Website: home-depot
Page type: customer-info-address
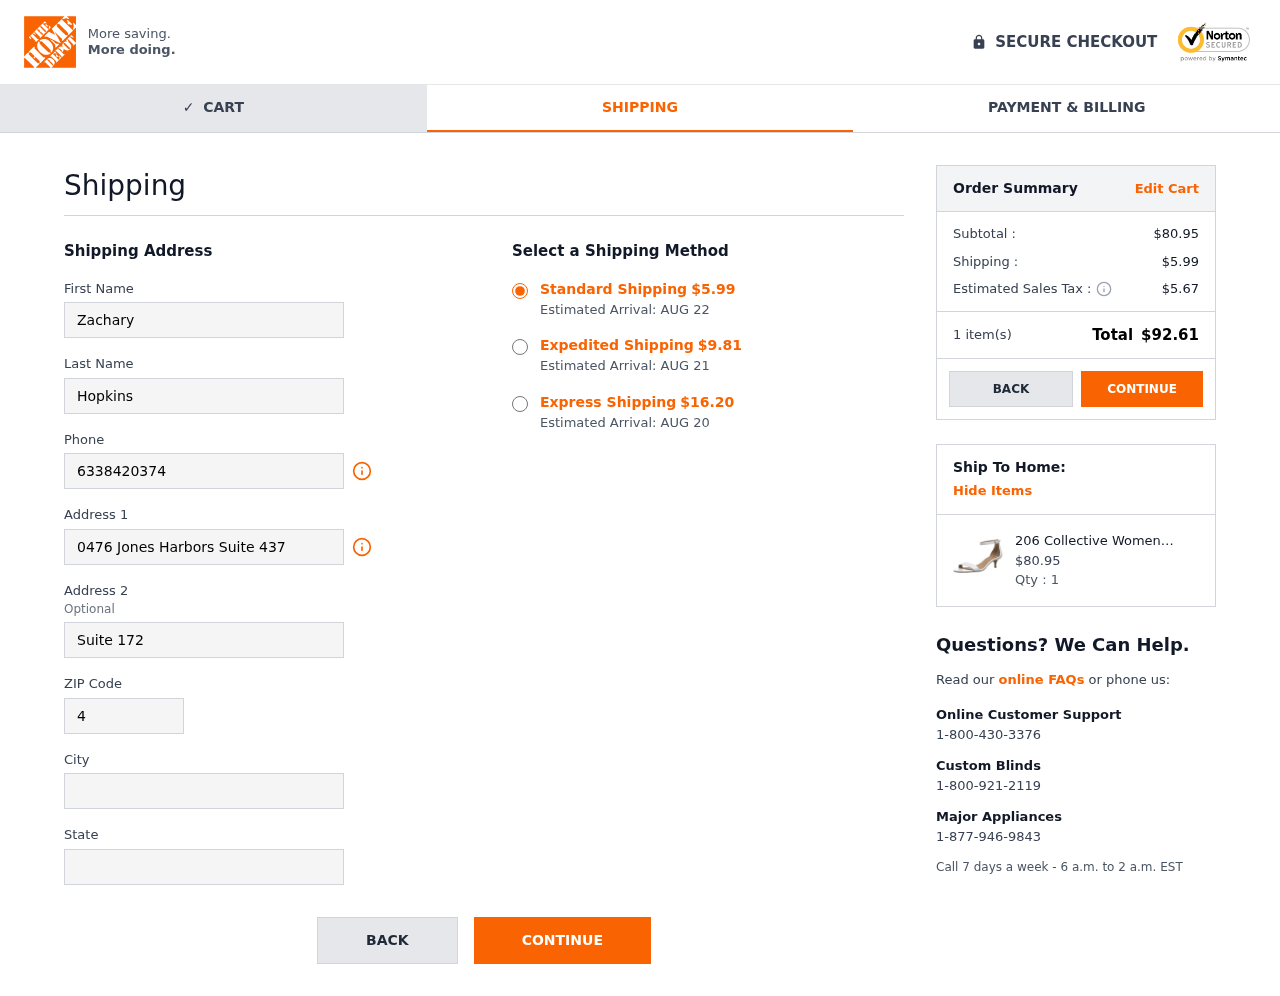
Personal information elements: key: PII_CITY
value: Lake Nicole
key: PII_FIRSTNAME
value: Zachary
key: PII_LASTNAME
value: Hopkins
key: PII_PHONE
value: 6338420374
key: PII_POSTCODE
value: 42902
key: PII_STATE
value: Utah
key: PII_STREET
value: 0476 Jones Harbors Suite 437
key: PII_STREET2
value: Suite 172
Product elements: key: PRODUCT1_NAME
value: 206 Collective Women's Eve Stiletto Heel Dress Sandal-Low Heeled
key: PRODUCT1_PRICE
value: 80.95
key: PRODUCT1_QUANTITY
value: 1
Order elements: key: ORDER_SHIPPING_COST
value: $5.99
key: ORDER_DELIVERY_DATE
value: Estimated Arrival: AUG 22
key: ORDER_SHIPPING_COST_EXPEDITED
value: $9.81
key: ORDER_DELIVERY_DATE_EXPEDITED
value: Estimated Arrival: AUG 21
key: ORDER_SHIPPING_COST_EXPRESS
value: $16.20
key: ORDER_DELIVERY_DATE_EXPRESS
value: Estimated Arrival: AUG 20
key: ORDER_SUBTOTAL
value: $80.95
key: ORDER_TAX
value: $5.67
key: ORDER_NUM_ITEMS
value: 1 item(s)
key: ORDER_TOTAL
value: $92.61